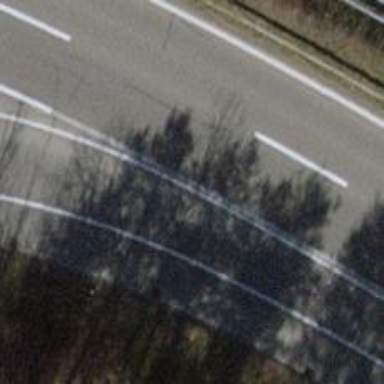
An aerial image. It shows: Road with "give way" sign.